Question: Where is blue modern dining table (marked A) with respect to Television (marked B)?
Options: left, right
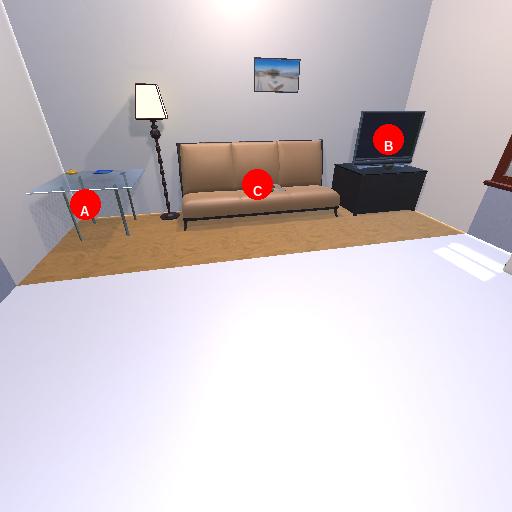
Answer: left